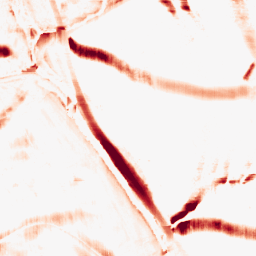
Category: morphological
Decomposition family: morphological_rect
Decomposition parameters: operation: opening
width: 20
height: 20
Upsampling method: linear_exact
Upsampling parameters: scale: 4
Upsampling scale: 4